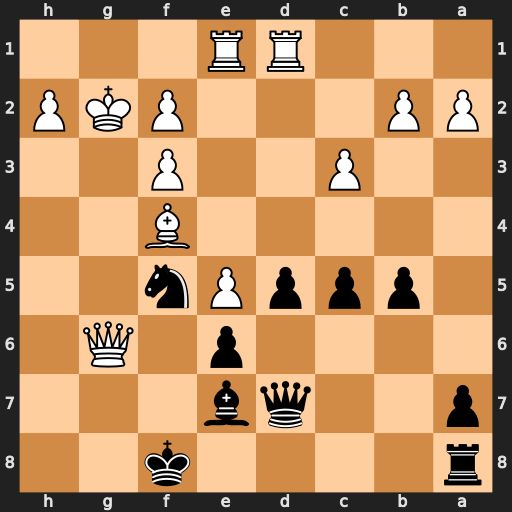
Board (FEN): r4k2/p2qb3/4p1Q1/1pppPn2/5B2/2P2P2/PP3PKP/3RR3
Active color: b
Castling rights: -
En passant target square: -
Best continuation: Nh4+ Kh1 Nxg6